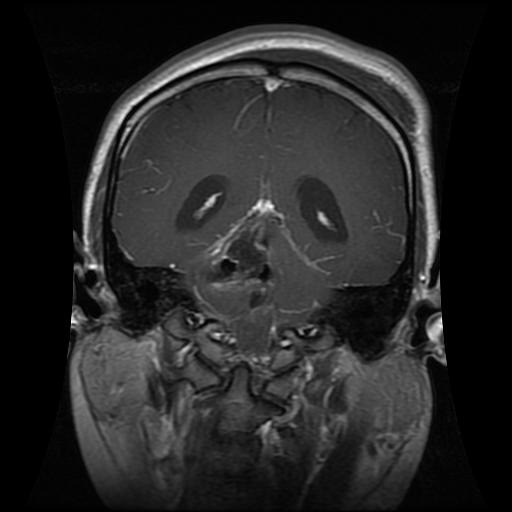
Label: glioma